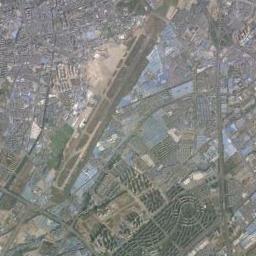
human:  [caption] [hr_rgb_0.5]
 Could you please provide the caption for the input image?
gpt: There are two crossing runways here .

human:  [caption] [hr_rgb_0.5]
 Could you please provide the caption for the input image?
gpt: An airport with two parallel runways on the lawn and dense residential areas around the airport .

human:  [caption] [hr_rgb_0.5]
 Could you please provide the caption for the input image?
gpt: There is an airport surrounded by many houses .

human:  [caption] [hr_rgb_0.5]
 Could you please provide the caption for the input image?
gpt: A complex airport in a cluster of urban residents .

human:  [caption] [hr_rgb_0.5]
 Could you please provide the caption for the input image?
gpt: The runway of the airport is surrounded by buildings .